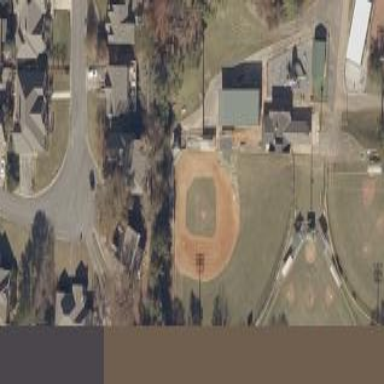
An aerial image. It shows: Baseball pitch for leisure and sports activities.